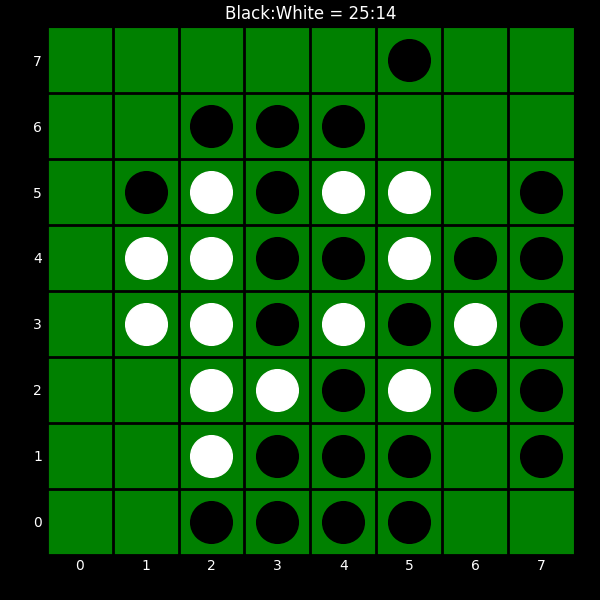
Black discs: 25
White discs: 14